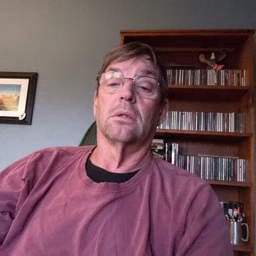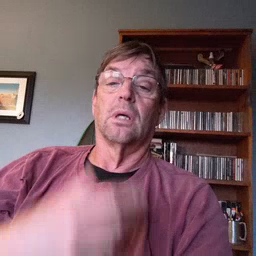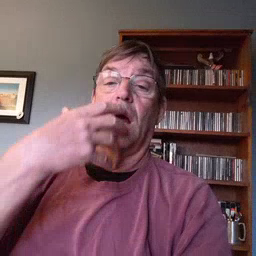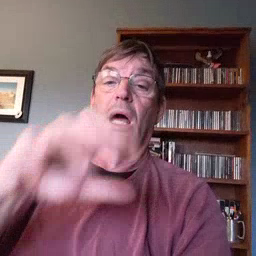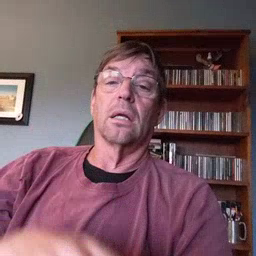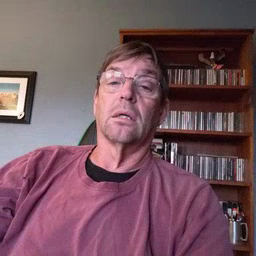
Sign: hot